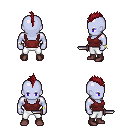
a pixel art fantasy rpg character, male body template, dark elf, purple skin, maroon pirate shirt, white pants, brunette mohawk hairstyle, bracelets, maroon shoes, dagger, four views (front, back, left, right), 2x2 character sprite sheet, small pixel art, hard edges, no anti-aliasing